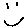
Label: smiley face